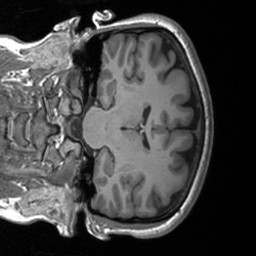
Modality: T1w
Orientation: coronal
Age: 22
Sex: female
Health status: healthy
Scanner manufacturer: siemens
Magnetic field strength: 3 T
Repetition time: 1.9 s
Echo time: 0.00226 s